Field crop: maize
Growth stage: 2
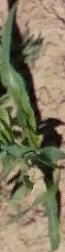
Species: maize